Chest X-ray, PA view. Patient: 67 years old, sex F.
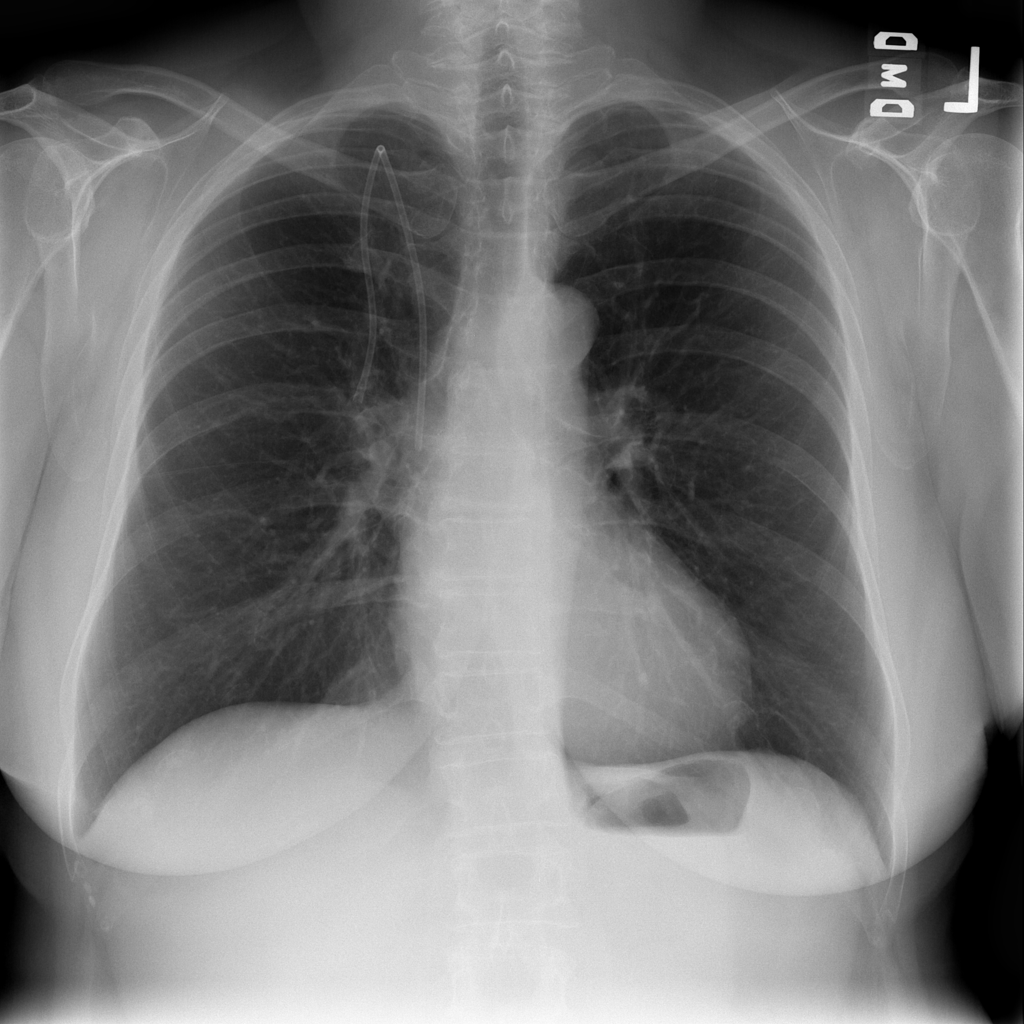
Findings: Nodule